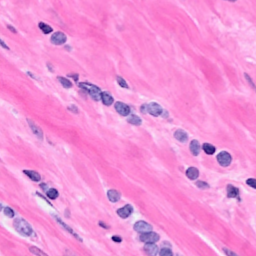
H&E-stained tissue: Breast